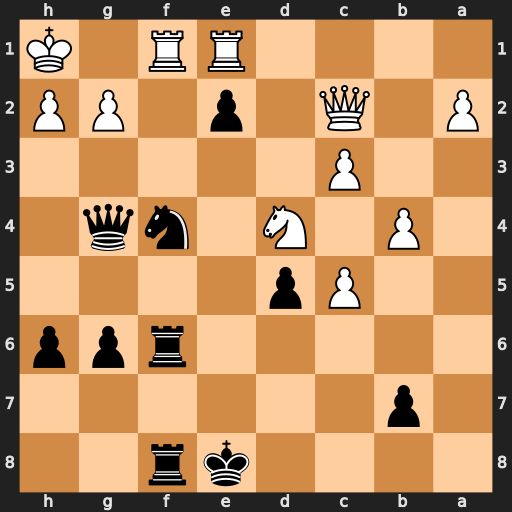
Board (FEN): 4kr2/1p6/5rpp/2Pp4/1P1N1nq1/2P5/P1Q1p1PP/4RR1K
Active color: b
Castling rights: -
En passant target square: -
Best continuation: Qxg2#